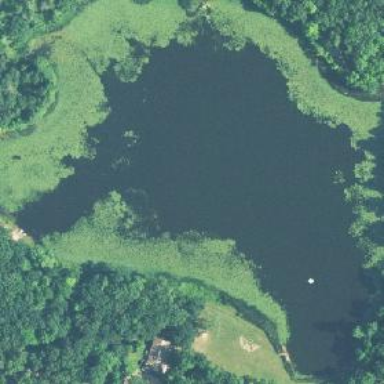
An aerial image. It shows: Lake with natural water.